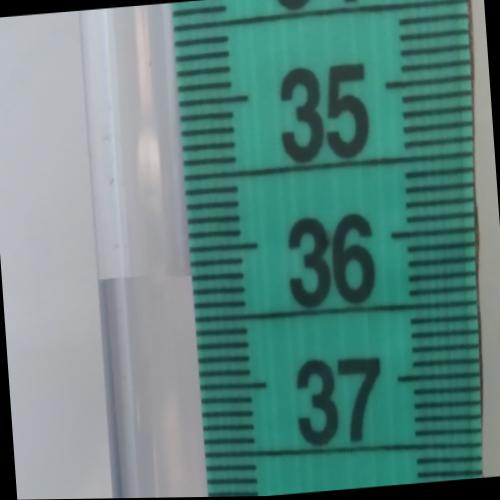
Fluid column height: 36.2 cm